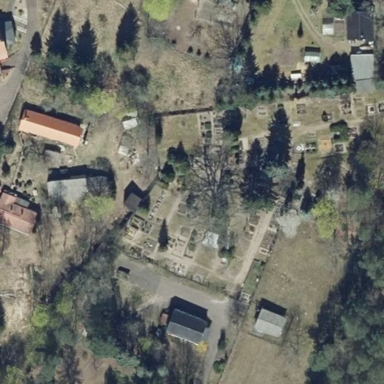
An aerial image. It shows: Cemetery.